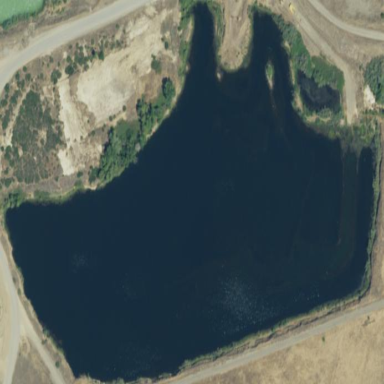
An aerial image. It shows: Man-made tailings pond.